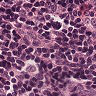
Metastatic tissue present: no